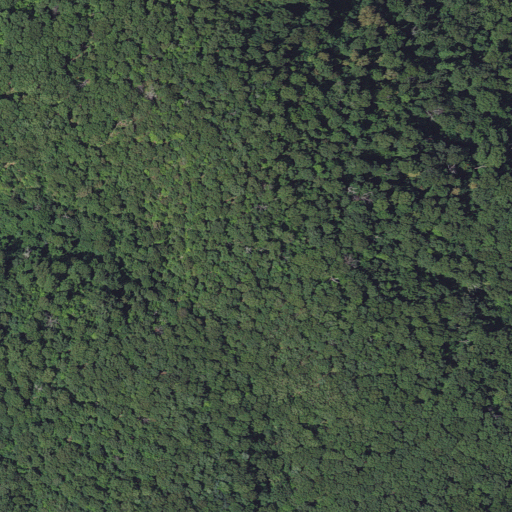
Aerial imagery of mountain in Arkansas named Boone Mountain containing only deciduous forest